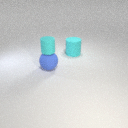
large blue rubber sphere in front of large cyan rubber cylinder